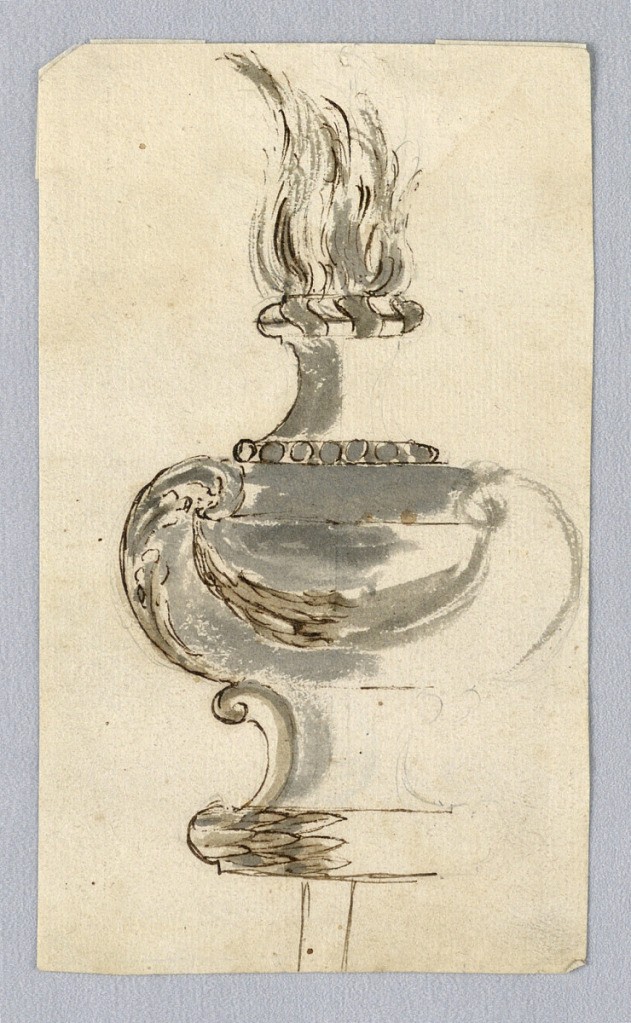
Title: Flaming Urn
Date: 1700–1750
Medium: Brush and gray wash, pen and black ink, graphite on cream laid paper
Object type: Drawing
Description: Sketch of a flaming urn with volutes and a swag.